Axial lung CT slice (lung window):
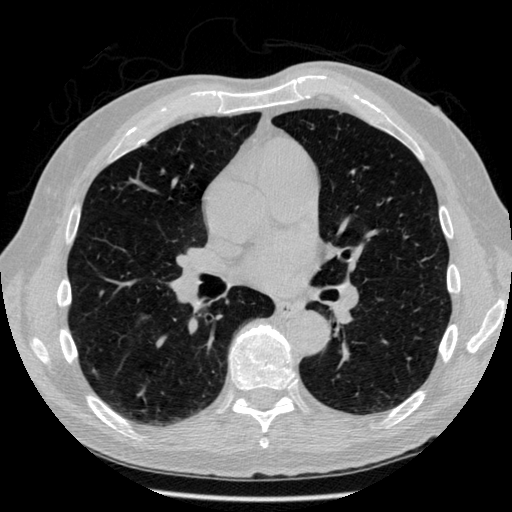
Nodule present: no